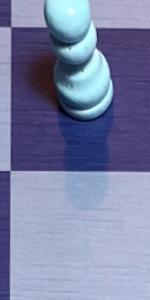
Label: Empty